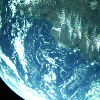
Label: cloud